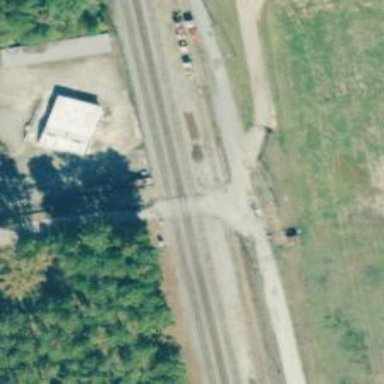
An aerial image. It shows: Level crossing with lights at the railway.